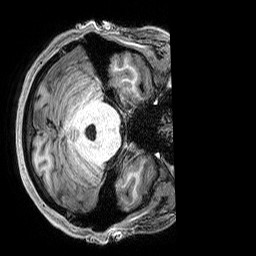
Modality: T1w
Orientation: axial
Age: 24
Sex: male
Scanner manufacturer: siemens
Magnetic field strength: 3 T
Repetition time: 2.8 s
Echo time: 0.00212 s